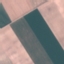
Land use / land cover: AnnualCrop